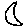
Label: moon